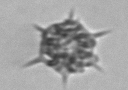
Label: Dictyocha